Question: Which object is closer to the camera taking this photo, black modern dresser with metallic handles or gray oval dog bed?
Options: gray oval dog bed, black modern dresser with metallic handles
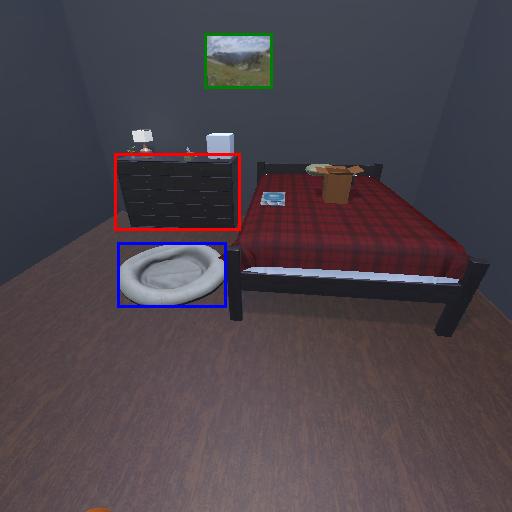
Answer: gray oval dog bed